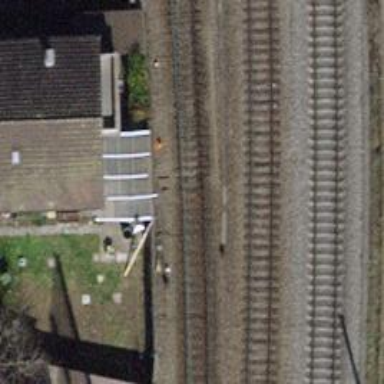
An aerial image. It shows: Railway switch.